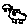
Label: car